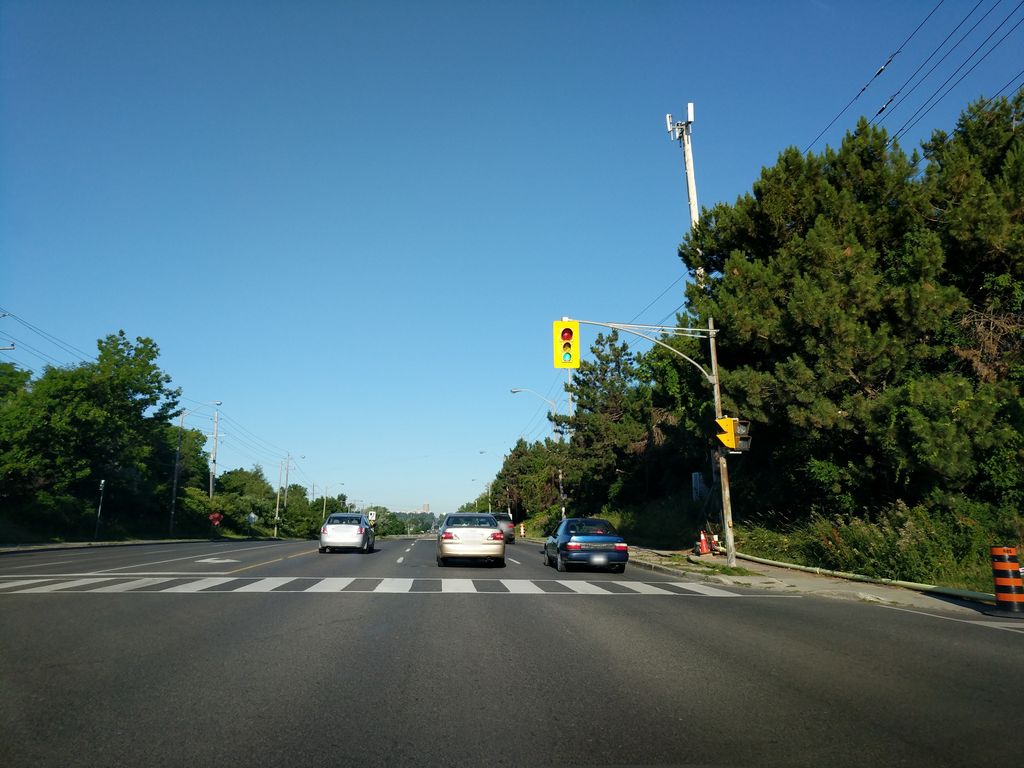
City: toronto